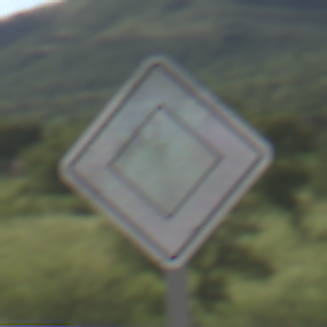
Verkehrszeichen: Vorfahrtsstrasse
Umgebung: Outdoor, RoadRail
Tageszeit: MorningAfternoon
Wetter: PartlyCloudy
Licht: Natural
Jahreszeit: NotSpecified
Kontrast: HighContrast